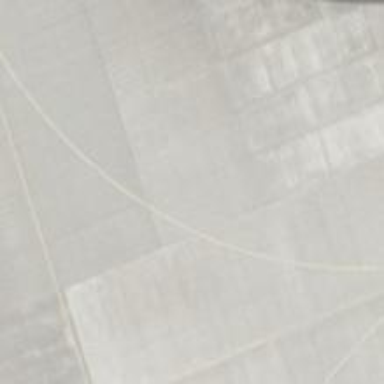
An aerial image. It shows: Concrete taxiway at the airport.